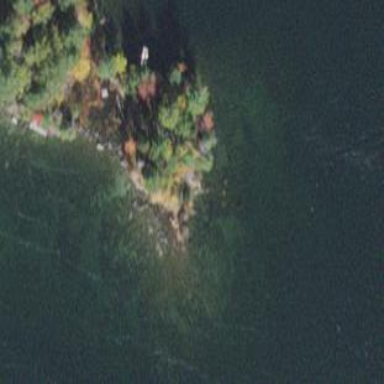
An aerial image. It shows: Islet.